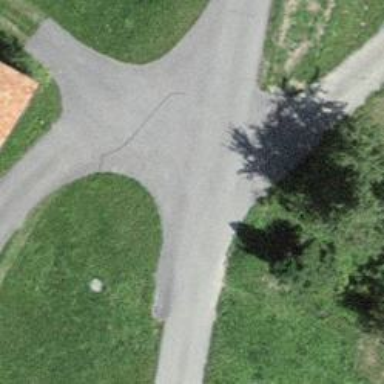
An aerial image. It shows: Unclassified road with grade1 track type.